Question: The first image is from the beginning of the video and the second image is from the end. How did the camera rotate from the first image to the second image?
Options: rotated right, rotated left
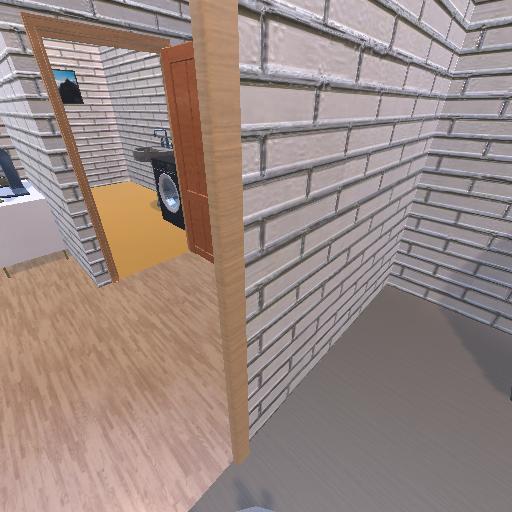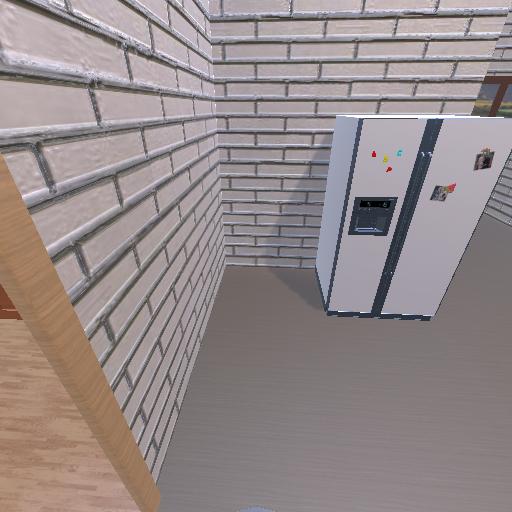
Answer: rotated right